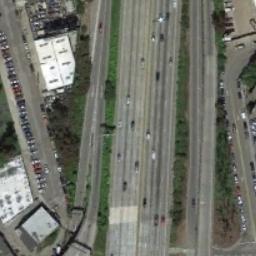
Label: freeway